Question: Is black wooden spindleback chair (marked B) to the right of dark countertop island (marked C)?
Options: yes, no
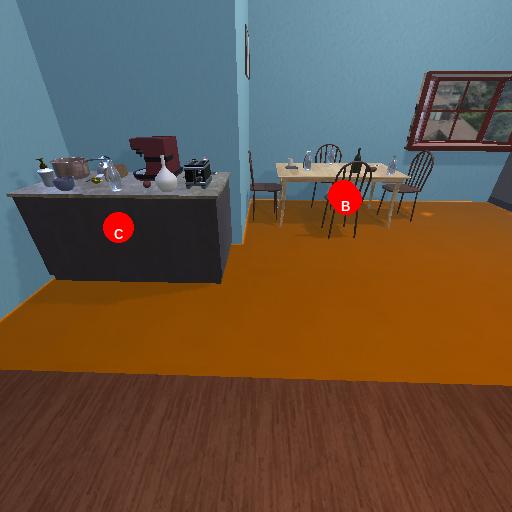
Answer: yes